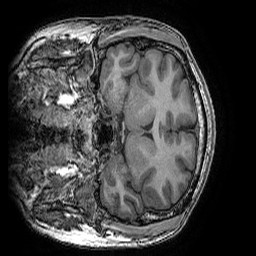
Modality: T1w
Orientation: coronal
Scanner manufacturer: ge
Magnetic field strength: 3 T
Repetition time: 0.008184 s
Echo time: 0.003192 s